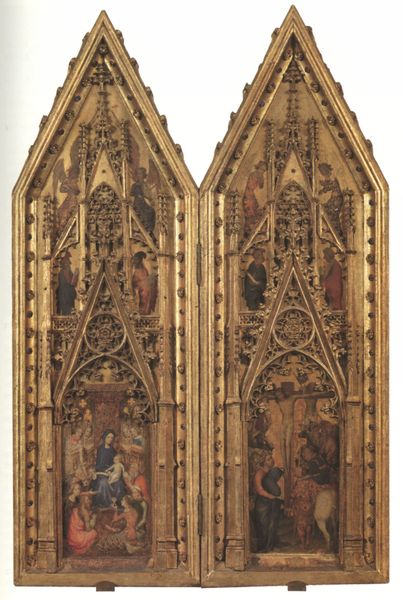
Titel: Carrand-Diptychon
Institution: Florenz, Bargello
Schlagwörter: flügel, männer, leute, gold, kind, mutter, personen, gotik, engel, bogen, weib, weiber, kreuz, jungfrau, altar, schnitzerei, gotisch, rosette, christus, jesus, jesus christus, betende, maria, madonna, mutter gottes, rosetten, erlöser, gottesmutter, klappaltar, messias, gottessohn, sohn gottes, unsere liebe frau, heilige maria, christkind, madonna mit dem kind, ealtar, christkönig, hl.3 könige, heilland, erretter, jesus von nazaret, gottesgebärerin, maria von nazaret